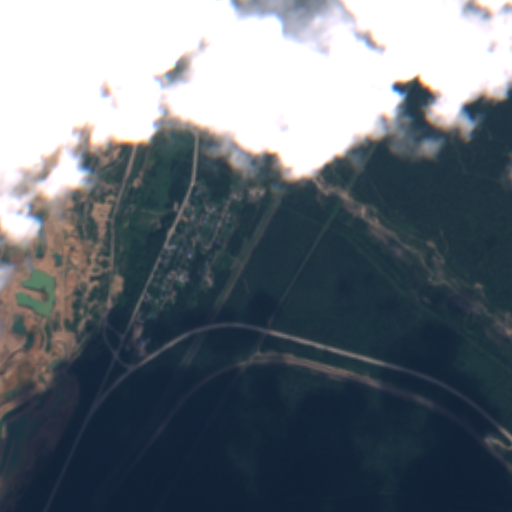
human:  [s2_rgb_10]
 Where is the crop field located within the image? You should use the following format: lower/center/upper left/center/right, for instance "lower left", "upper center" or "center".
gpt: The crop field is located in the center of the image.
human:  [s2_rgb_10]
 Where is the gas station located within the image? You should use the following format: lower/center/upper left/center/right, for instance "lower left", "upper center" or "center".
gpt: The gas station is located in the upper left of the image.
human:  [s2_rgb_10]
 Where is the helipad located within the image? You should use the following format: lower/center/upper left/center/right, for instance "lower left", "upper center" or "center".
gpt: The helipad is located in the upper center of the image.
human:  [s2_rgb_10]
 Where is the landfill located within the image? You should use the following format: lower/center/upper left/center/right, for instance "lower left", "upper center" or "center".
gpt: The landfill is located in the center of the image.
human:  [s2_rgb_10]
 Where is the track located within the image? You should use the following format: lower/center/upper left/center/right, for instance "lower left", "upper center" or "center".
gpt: The track is located in the upper center of the image.
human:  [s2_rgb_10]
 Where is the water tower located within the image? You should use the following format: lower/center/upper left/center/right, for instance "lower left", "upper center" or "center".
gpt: The water tower is located in the center of the image.
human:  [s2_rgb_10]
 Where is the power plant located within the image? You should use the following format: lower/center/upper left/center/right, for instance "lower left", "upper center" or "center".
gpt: There is no power plant in the image.